Aerial crown-view tile of a tropical tree (Barro Colorado Island, Panama), acquired 20250715:
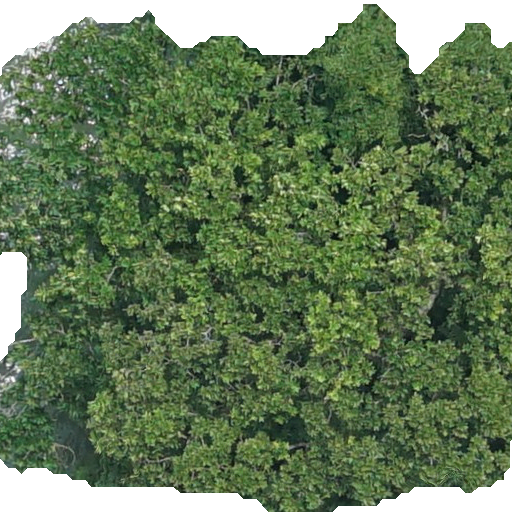
Species: Anacardium excelsum
GBIF accepted scientific name: Anacardium excelsum
Crown area: 391.42 m²